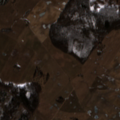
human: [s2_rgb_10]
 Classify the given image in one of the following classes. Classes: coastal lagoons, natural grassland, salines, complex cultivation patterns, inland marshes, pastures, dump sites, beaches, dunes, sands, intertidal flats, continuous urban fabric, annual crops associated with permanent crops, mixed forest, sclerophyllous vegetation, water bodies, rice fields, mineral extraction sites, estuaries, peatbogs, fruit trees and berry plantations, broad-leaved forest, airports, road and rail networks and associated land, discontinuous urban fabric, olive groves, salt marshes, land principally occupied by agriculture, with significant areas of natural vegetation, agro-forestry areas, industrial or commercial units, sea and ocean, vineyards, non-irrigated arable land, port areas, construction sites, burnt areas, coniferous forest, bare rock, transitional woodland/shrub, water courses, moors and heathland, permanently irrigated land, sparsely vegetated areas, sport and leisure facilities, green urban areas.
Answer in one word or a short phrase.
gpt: non-irrigated arable land, pastures, broad-leaved forest